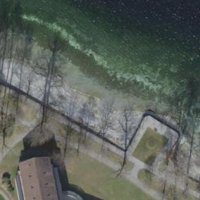
EUNIS habitat code: 14
Species observed at this site:
Campanula glomerata
Anthyllis vulneraria